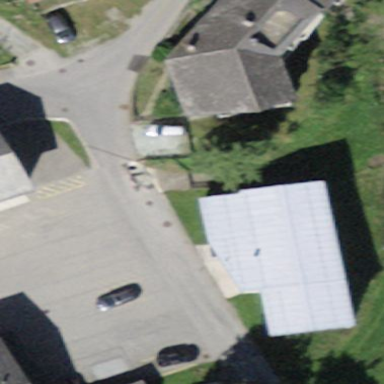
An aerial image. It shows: Public building.